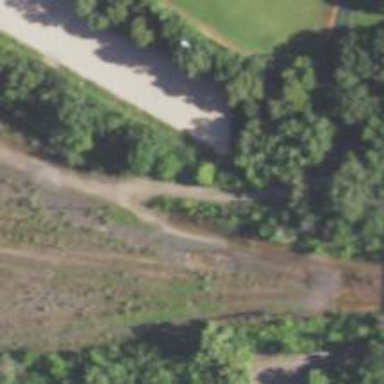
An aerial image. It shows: Disused railway spur.